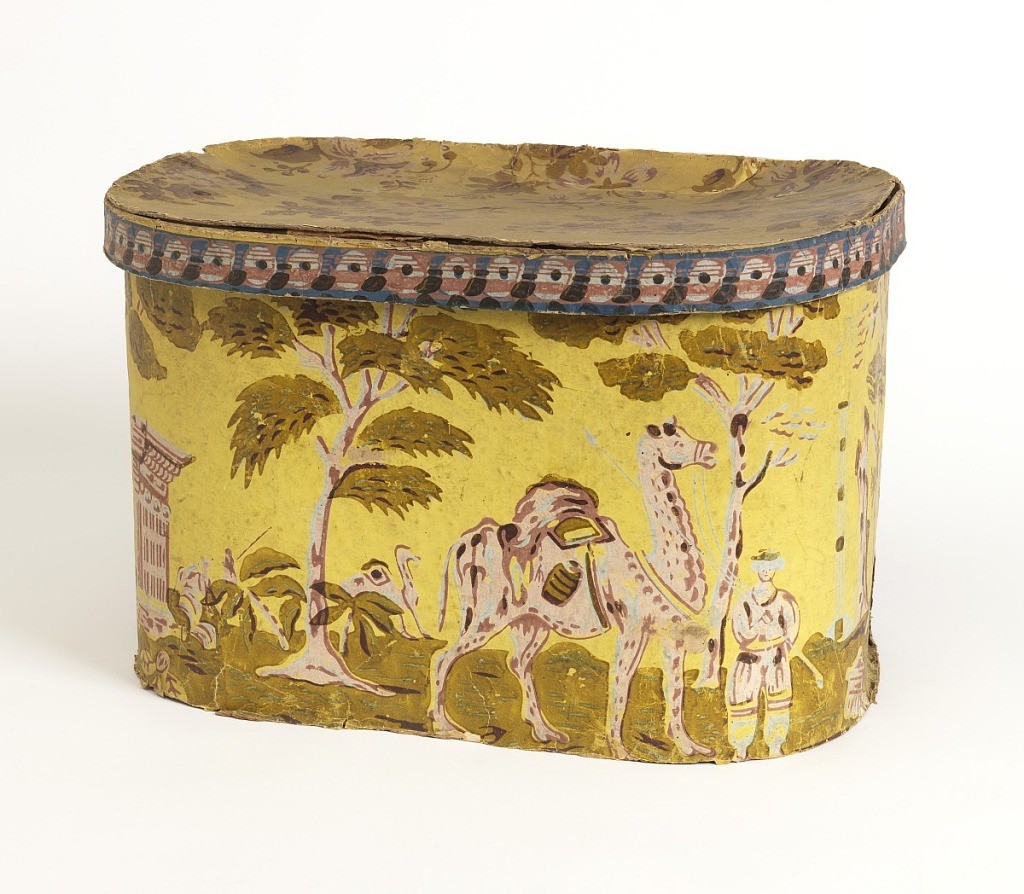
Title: Bandbox and lid
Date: ca. 1830
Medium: Block printed on handmade paper, pasteboard support
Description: Figure in Middle Eastern attire leading camel with another camel in the distance. Large trees in the middle ground. Printed in pink or mauve and green on yellow ground.